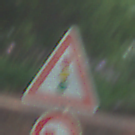
Verkehrszeichen: Lichtzeichenanlage
Zusatzzeichen unten: UeberholverbotKraftfahrzeuge
Umgebung: Outdoor, Urban
Tageszeit: MorningAfternoon
Wetter: PartlyCloudy
Licht: Natural
Jahreszeit: NotSpecified
Kontrast: LowContrast